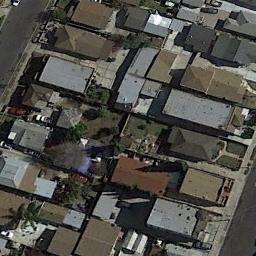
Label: dense_residential